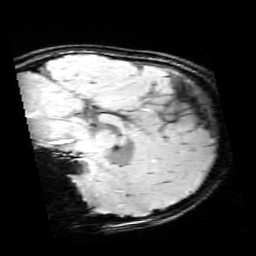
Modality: SWI
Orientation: sagittal
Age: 12
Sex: male
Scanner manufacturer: siemens
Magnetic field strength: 3 T
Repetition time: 0.027 s
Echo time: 0.02 s